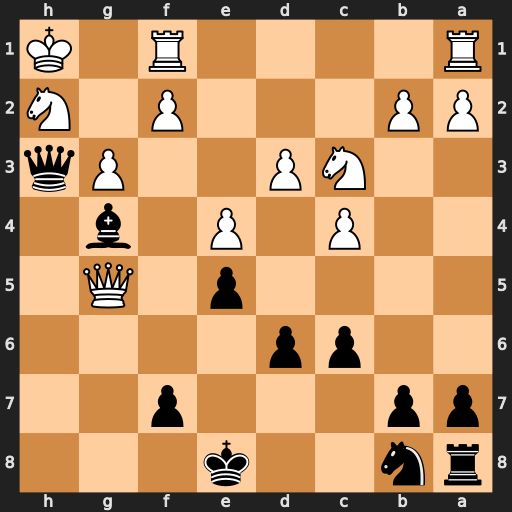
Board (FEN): rn2k3/pp3p2/2pp4/4p1Q1/2P1P1b1/2NP2Pq/PP3P1N/R4R1K
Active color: b
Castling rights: q
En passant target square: -
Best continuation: Bf3+ Kg1 Qg2#